Question: I am testing a 'CPPieChart' and finding that the data source delegate method '-sliceLabelForPieChart:recordIndex:' is not displaying a slice label.
In addition, there is no 'title' property for the pie chart type.
So I figured I would test using a 'UILabel' instance:
'''
UILabel *viewTitle = [[UILabel alloc] initWithFrame:CGRectMake(0.0f, 0.0f, 100.0f, 24.0f)];
viewTitle.text = @"Total Space";
[hostingView addSubview:viewTitle];
[viewTitle release];
'''
Interestingly, it looks like the label coordinates are inverted and the text is mirrored:

What is the best way to resolve the coordinate system inversion and text mirroring?
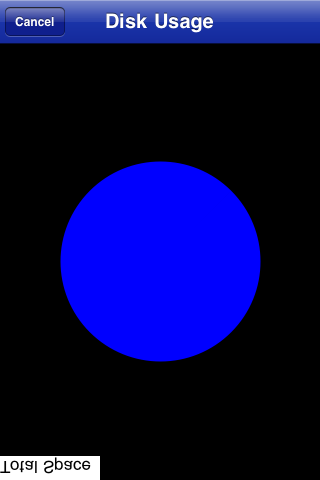
Answer: Sorry about that. At some point, I need to finish the implementation of that chart type.
The reason the UILabel is being flipped is that we host the Core Plot graphs within a UIView that inverts its layer's coordinate system. This is done to preserve the same coordinate system between Mac and iPhone for the framework (based on the normal Quartz coordinate system where 0,0 is the bottom left).
Instead of adding a UILabel to the graph, you could directly add a CPTextLayer to the graph layer (or one of the other layers in the display hierarchy). CPTextLayers play within the standard coordinate space of the Core Plot graphs, so they should render properly.